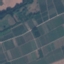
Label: PermanentCrop